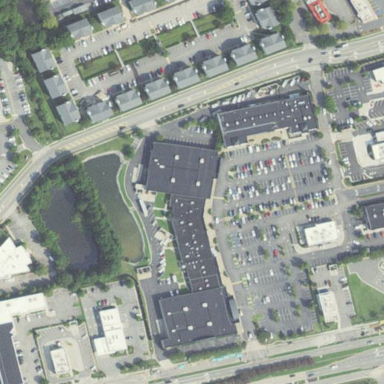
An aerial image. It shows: Commercial building.